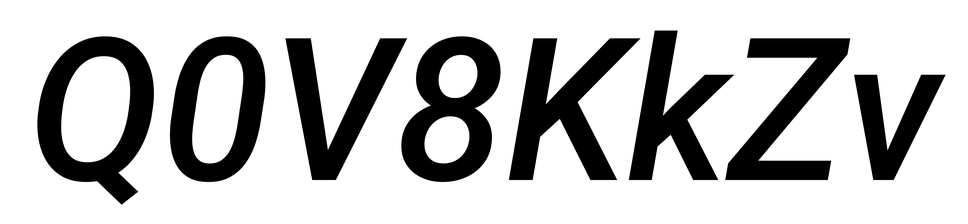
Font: Roboto-Italic_Medium_Italic